Question: Hello I am trying to add images to table.
I made table:
'''
CREATE TABLE program_images
(
image_id NUMBER,
image_filename VARCHAR2(50),
image BLOB
);
'''
Then made directory where All images are:

Finaly made procedure, which insert images to table:
'''
create or replace
PROCEDURE insert_image_file (p_id NUMBER, p_image_name IN VARCHAR2)
IS
src_file BFILE;
dst_file BLOB;
lgh_file BINARY_INTEGER;
BEGIN
src_file := BFILENAME ('image_DIR', p_image_name);
-- insert a NULL record to lock
INSERT INTO program_images
(image_id, image_filename, image
)
VALUES (p_id, p_image_name, EMPTY_BLOB ()
)
RETURNING image
INTO dst_file;
-- lock record
SELECT image
INTO dst_file
FROM program_images
WHERE image_id = p_id AND image_filename = p_image_name
FOR UPDATE;
-- open the file
DBMS_LOB.fileopen (src_file, DBMS_LOB.file_readonly);
-- determine length
lgh_file := DBMS_LOB.getlength (src_file);
-- read the file
DBMS_LOB.loadfromfile (dst_file, src_file, lgh_file);
-- update the blob field
UPDATE program_images
SET image = dst_file
WHERE image_id = p_id AND image_filename = p_image_name;
-- close file
DBMS_LOB.fileclose (src_file);
END insert_image_file;
'''
Is that when I call procedure: 'EXECUTE insert_image_file(1,'audi_logo.png');' it says me that "non-existent directory or file for FILEOPEN operation" in procedure what is " DBMS_LOB.fileopen (src_file, DBMS_LOB.file_readonly);" this line.
It was first time I use directories, so maybe I forget something to do?
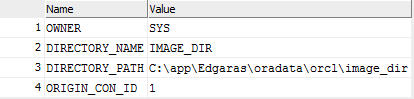
Answer: The image directory name should be all UPPER_CASE, i.e.
'''
src_file := BFILENAME ('IMAGE_DIR', p_image_name);
'''
Per the <URL>:
'''
The directory argument is case sensitive. You must ensure that you specify the
directory object name exactly as it exists in the data dictionary.
'''